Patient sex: F
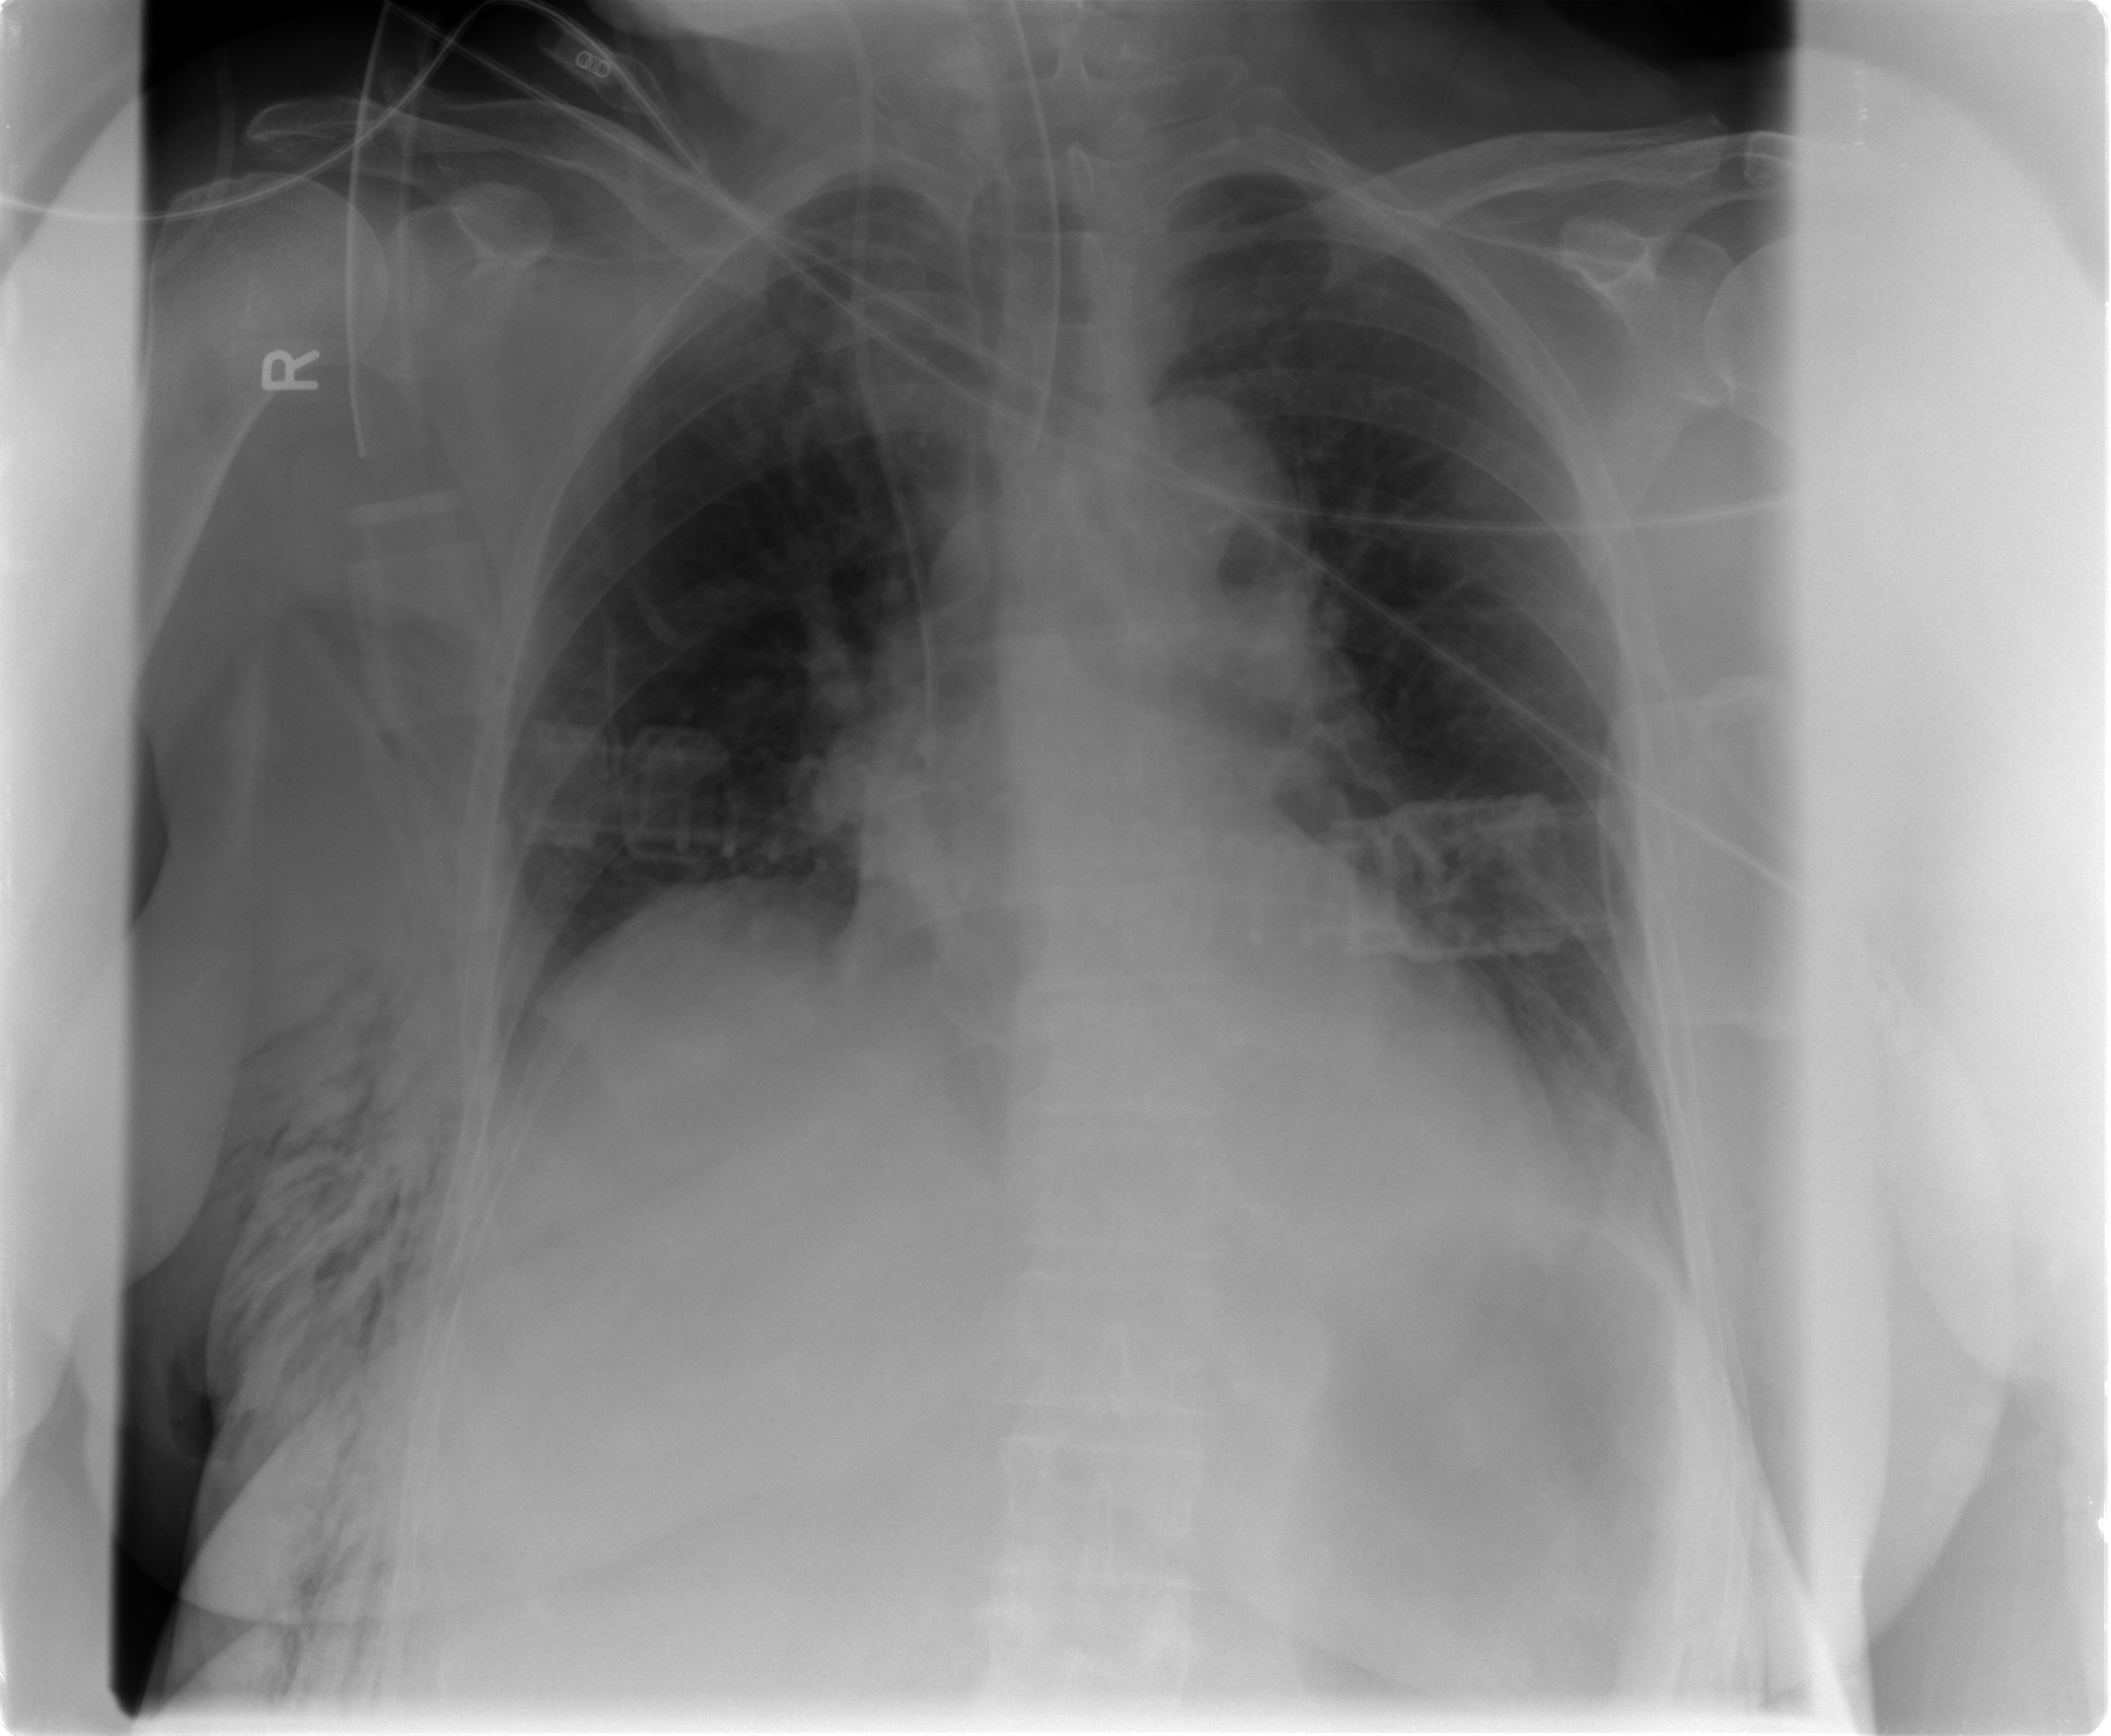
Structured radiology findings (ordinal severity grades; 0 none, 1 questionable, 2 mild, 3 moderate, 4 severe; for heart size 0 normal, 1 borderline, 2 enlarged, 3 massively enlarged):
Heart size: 1
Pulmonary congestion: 1
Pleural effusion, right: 0
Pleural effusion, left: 0
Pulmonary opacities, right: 0
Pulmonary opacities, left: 0
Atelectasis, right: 2
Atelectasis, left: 2